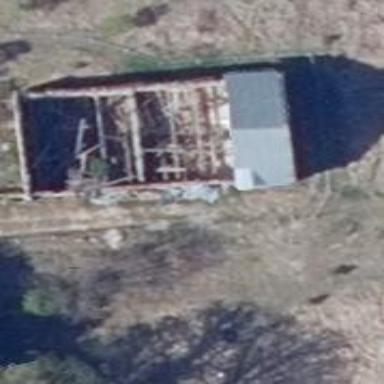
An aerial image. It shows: Ruins of building.